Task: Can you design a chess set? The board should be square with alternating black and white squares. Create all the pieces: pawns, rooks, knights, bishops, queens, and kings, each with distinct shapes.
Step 678:
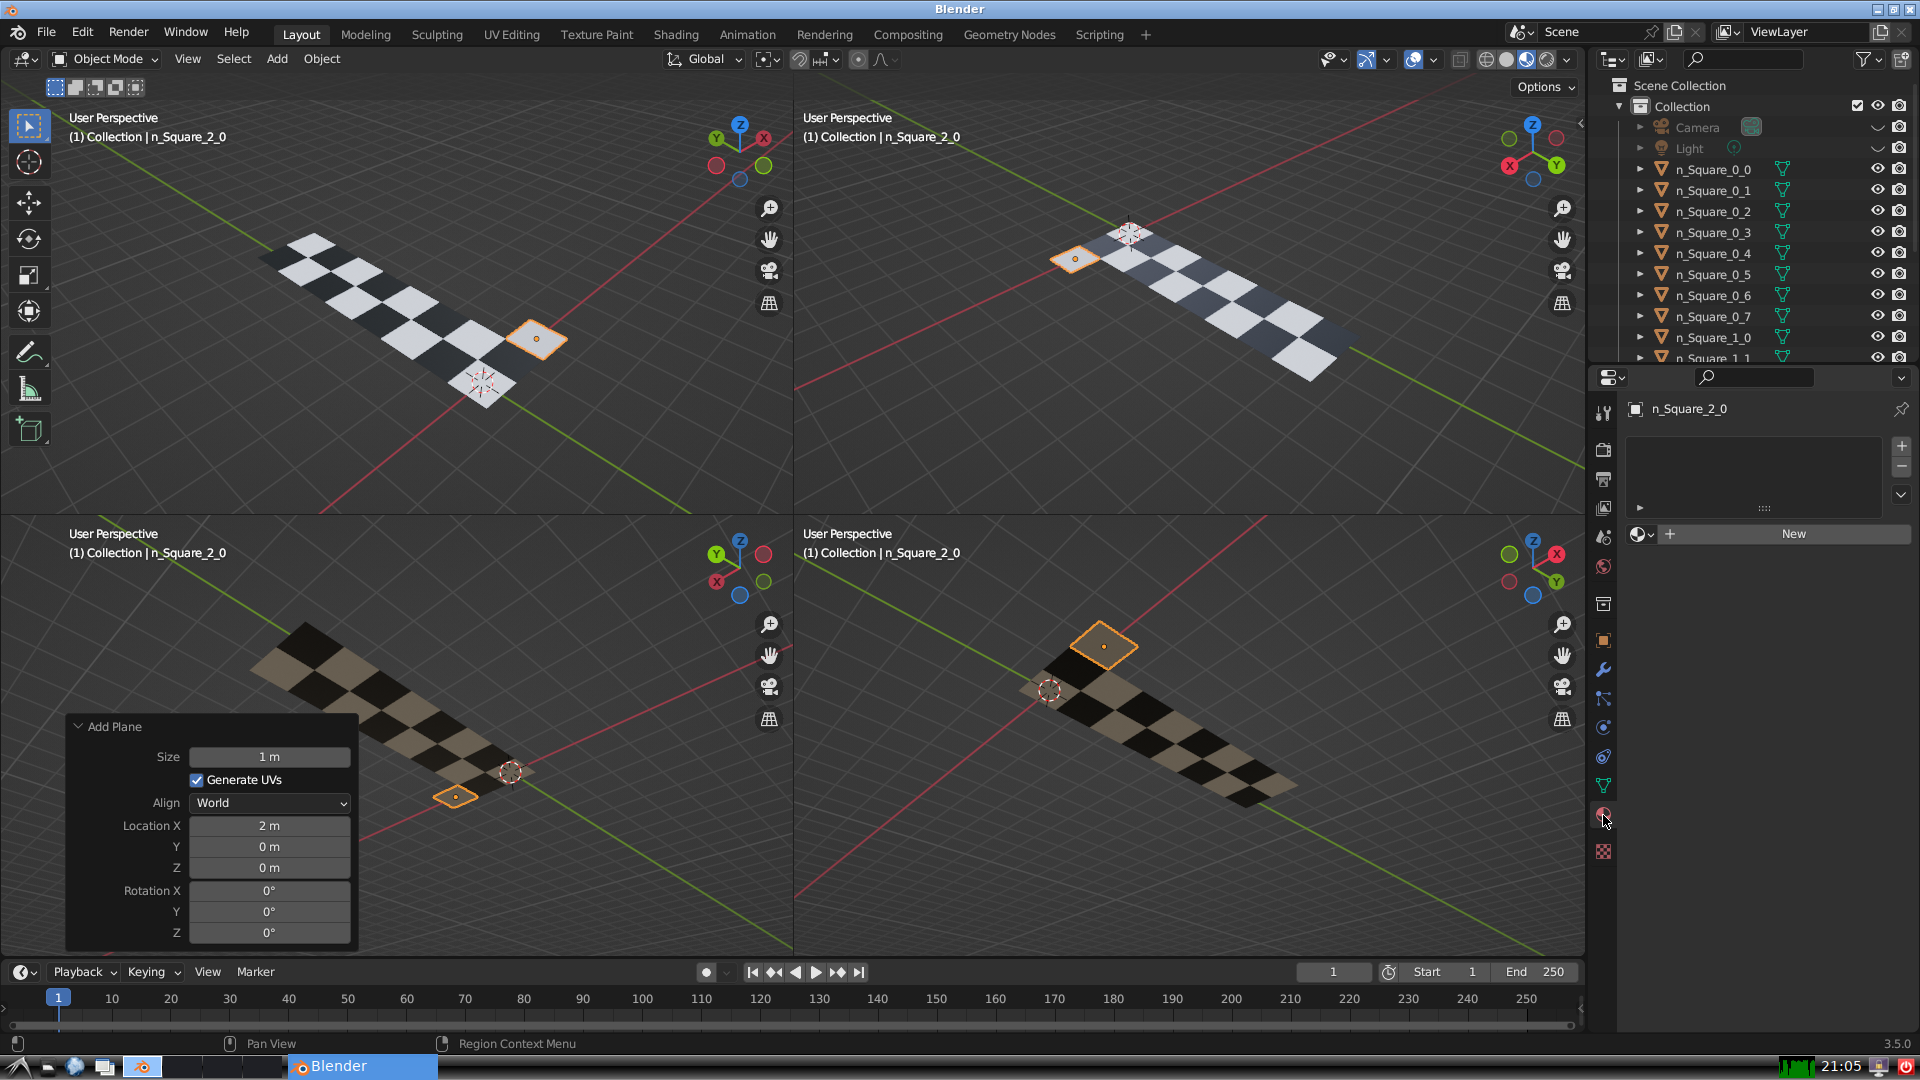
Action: {"mouse_move": [1636, 534]}